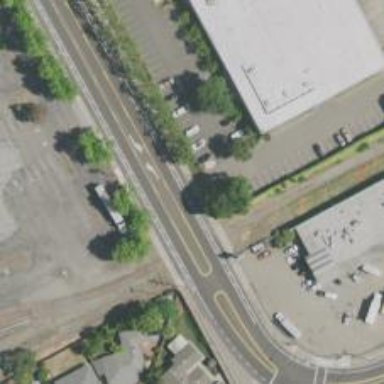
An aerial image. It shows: Unmarked road crossing.